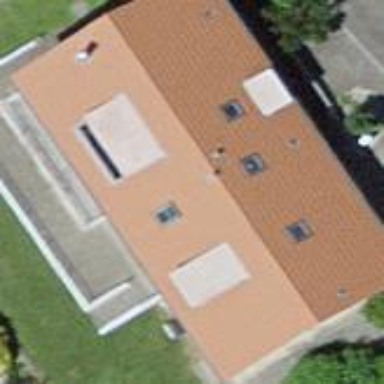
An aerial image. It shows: Building with tile roof.